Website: apple
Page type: billing-address
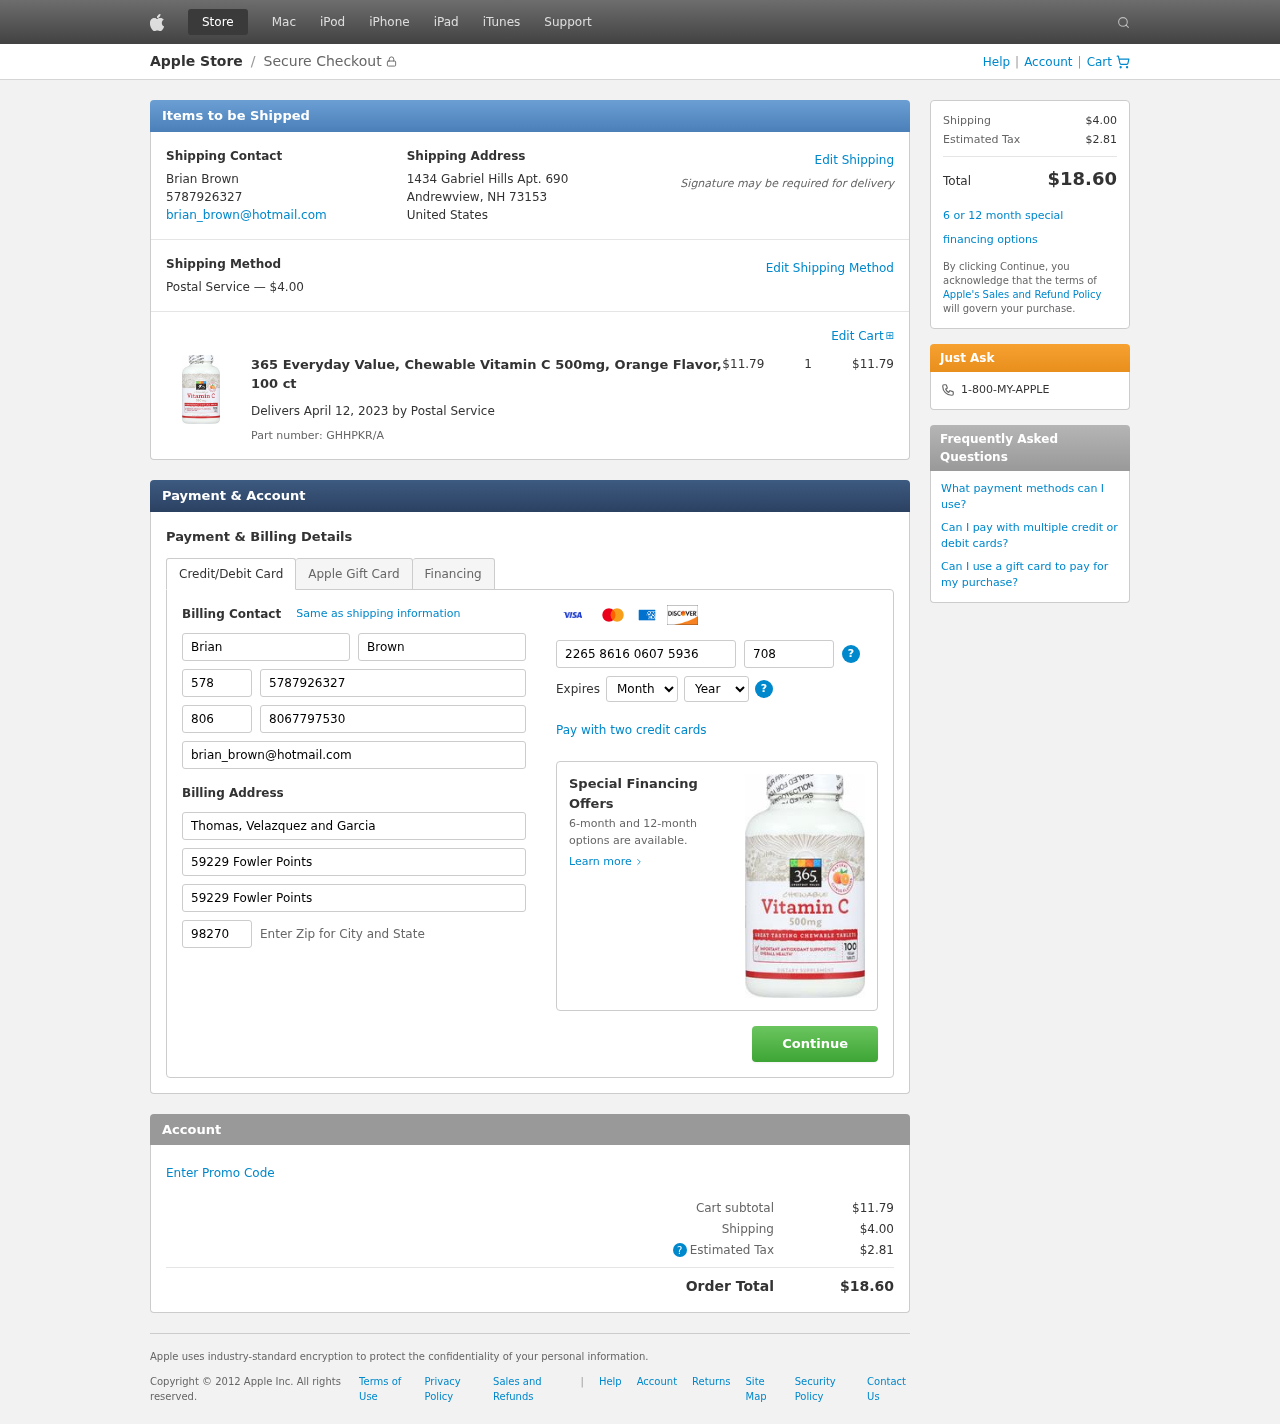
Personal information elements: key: PII_CARD_CVV
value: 708
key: PII_CARD_EXPIRY_MONTH
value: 10
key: PII_CARD_EXPIRY_YEAR
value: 26
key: PII_CARD_NUMBER
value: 2265 8616 0607 5936
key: PII_CITY_STATE_ZIP
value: Andrewview, NH 73153
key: PII_COMPANY
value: Thomas, Velazquez and Garcia
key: PII_COUNTRY
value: United States
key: PII_EMAIL
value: brian_brown@hotmail.com
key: PII_FIRSTNAME
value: Brian
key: PII_FULLNAME
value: Brian Brown
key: PII_LASTNAME
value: Brown
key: PII_PHONE
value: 5787926327
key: PII_PHONE_ALT
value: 8067797530
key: PII_PHONE_ALT_AREA
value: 806
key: PII_PHONE_AREA
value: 578
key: PII_POSTCODE2
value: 98270
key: PII_STREET
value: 1434 Gabriel Hills Apt. 690
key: PII_STREET2
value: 59229 Fowler Points
Product elements: key: PRODUCT1_NAME
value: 365 Everyday Value, Chewable Vitamin C 500mg, Orange Flavor, 100 ct
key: PRODUCT1_PRICE
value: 11.79
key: PRODUCT1_QUANTITY
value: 1
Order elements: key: ORDER_SHIPPING_COST
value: $4.00
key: ORDER_SUBTOTAL
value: $11.79
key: ORDER_DELIVERY_DATE
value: April 12, 2023
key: ORDER_PART_NUMBER
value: GHHPKR/A
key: ORDER_TAX
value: $2.81
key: ORDER_TOTAL
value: $18.60